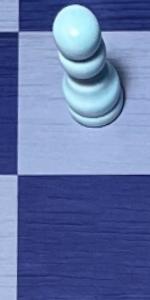
Label: Empty